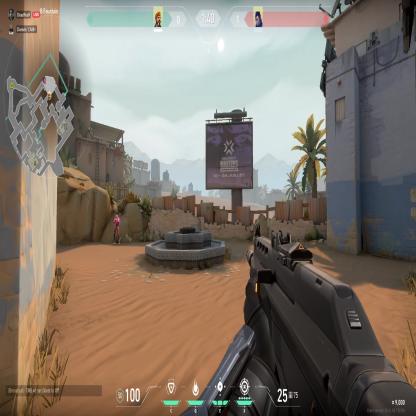
Label: enemy